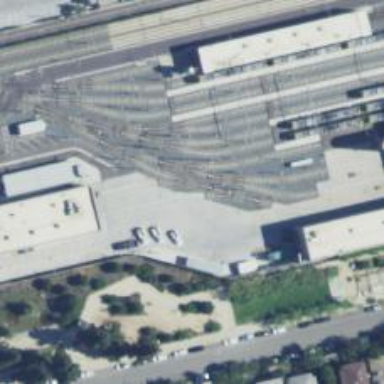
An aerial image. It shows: Light rail yard with electrified contact lines.